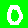
Digit: 0